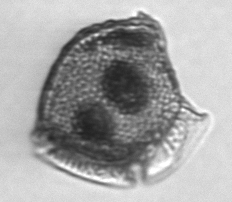
Label: Dinophysis_norvegica